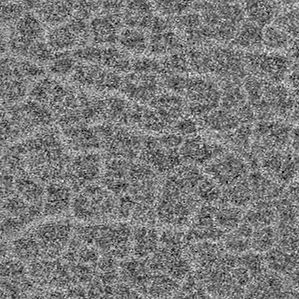
Label: frost